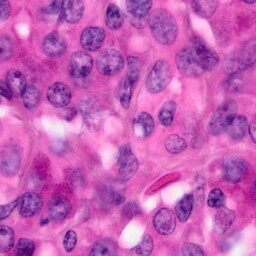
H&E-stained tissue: Pancreatic